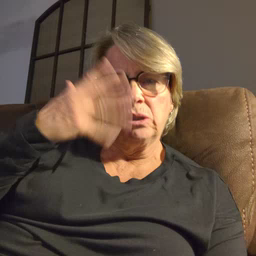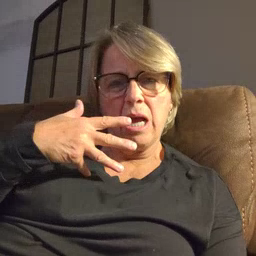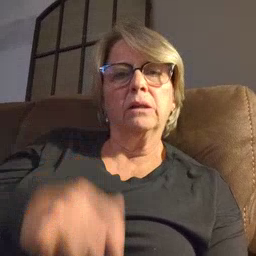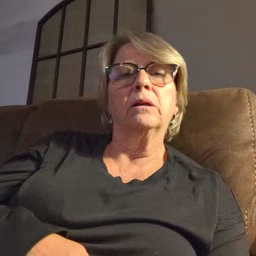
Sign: sad